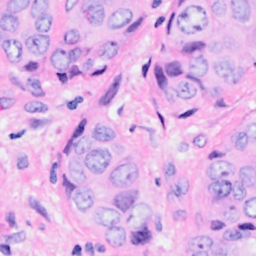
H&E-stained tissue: Breast